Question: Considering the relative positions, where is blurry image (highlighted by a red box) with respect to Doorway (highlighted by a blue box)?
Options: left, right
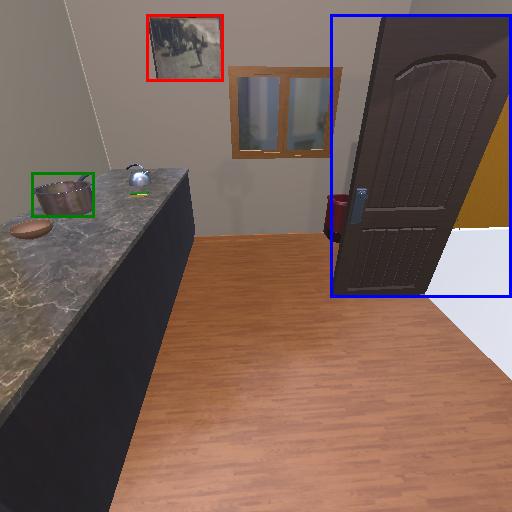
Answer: left